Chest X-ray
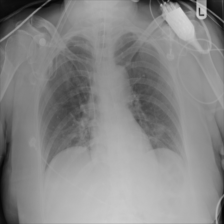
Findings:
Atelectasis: negative
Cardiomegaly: negative
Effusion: negative
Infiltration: negative
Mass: negative
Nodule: negative
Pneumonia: negative
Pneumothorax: negative
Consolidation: negative
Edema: negative
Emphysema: negative
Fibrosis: negative
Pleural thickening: negative
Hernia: negative